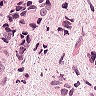
Metastatic tissue present: yes